高二 · 代数
13. 函数 $f(x)=A \sin (\omega x+\varphi)\left(A>0, \omega>0,-\frac{\pi}{2}<\varphi<\frac{\pi}{2}\right)$

的部分图象如图所示.

(1)求函数 $y=f(x)$ 的解析式;

(2)当 $x \in\left[-\pi,-\frac{\pi}{6}\right]$ 时, 求 $f(x)$ 的取值范围.
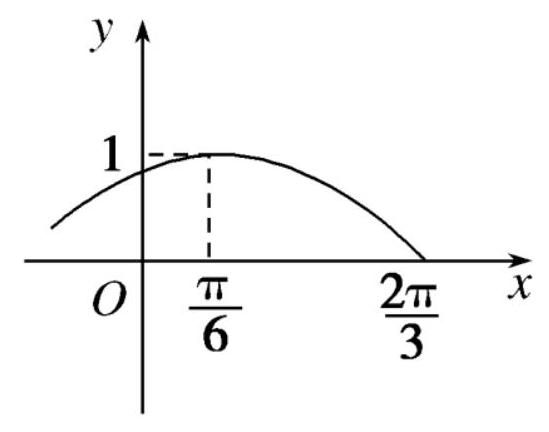
答案: (1)$f(x)=\sin \left(x+\frac{\pi}{3}\right)$(2)$\left[-1, \frac{1}{2}\right]$
解析: (1) 由函数图象得 $A=1, \frac{T}{4}=\frac{2 \pi}{3}-\frac{\pi}{6}=\frac{\pi}{2}$, 所以 $T=2 \pi$, 则 $\omega=1$.

将点 $\left(\frac{\pi}{6}, 1\right)$ 代入得 $\sin \left(\frac{\pi}{6}+\varphi\right)=1$, 而 $-\frac{\pi}{2}<\varphi<\frac{\pi}{2}$,

所以 $\varphi=\frac{\pi}{3}$, 因此函数的解析式为

$f(x)=\sin \left(x+\frac{\pi}{3}\right)$.

(2)由于 $-\pi \leqslant x \leqslant-\frac{\pi}{6},-\frac{2 \pi}{3} \leqslant x+\frac{\pi}{3} \leqslant \frac{\pi}{6}$, 所以 $-1 \leqslant \sin \left(x+\frac{\pi}{3}\right) \leqslant \frac{1}{2}$,

所以 $f(x)$ 的取值范围是 $\left[-1, \frac{1}{2}\right]$.